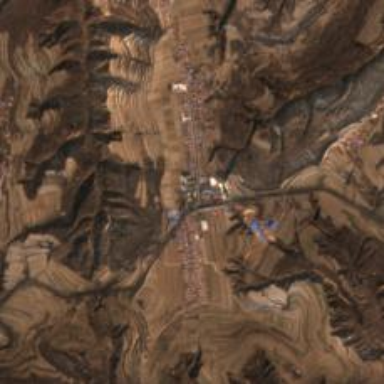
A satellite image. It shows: Ethnic township within town.